Current action and preconditions to check: trajectory_clear

Your task: For each precondition in the list above, predict whether it will hold at this action.

Consider the current scene as observed from the mobile robot's camera, and analyze the predicted future states of all dynamic agents (e.g., people, animals, vehicles, or any moving entities) within the NEXT SECOND.

IMPORTANT: Only answer "very likely" if you are absolutely certain—based on strong, clear evidence—that a dynamic agent will violate the precondition in the predicted future state. Do NOT answer "very likely" for unlikely, ambiguous, or low-probability risks.

Ask yourself for each precondition: Is there a high probability, with clear and convincing evidence, that the predicted future states of any dynamic agent will interfere with the predicted future state of the currently executing action within the NEXT SECOND, causing that precondition to fail?

Assess the risk level based on these predictions. Use "likely" or "very likely" if motions create a clear risk of interference.

Use "neutral" or "improbable" if agents are nearby but their predicted paths are clearly diverging or non-conflicting.

Failure Risk Categories: "very improbable", "improbable", "neutral", "likely", "very likely"

Answer Format: Output ONLY the probability_of_failure value from these categories: "very improbable", "improbable", "neutral", "likely", "very likely"

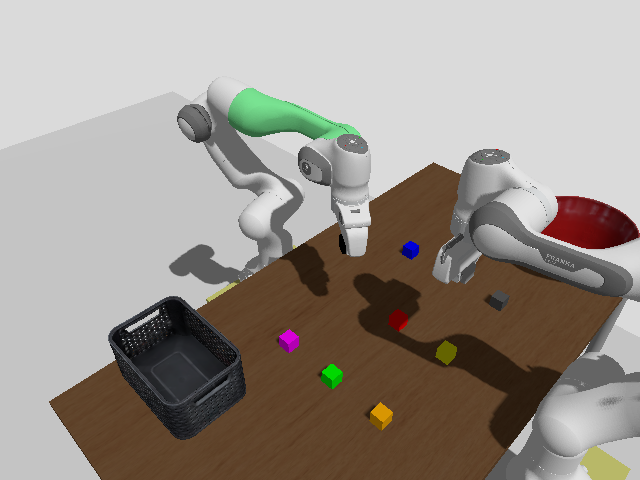

Answer: improbable